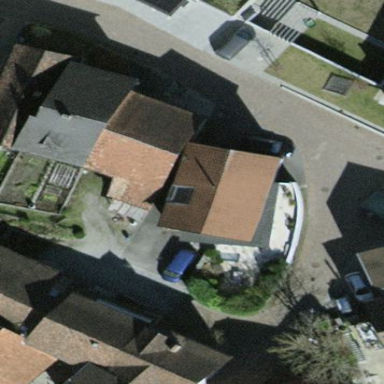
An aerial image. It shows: Semi-detached house.